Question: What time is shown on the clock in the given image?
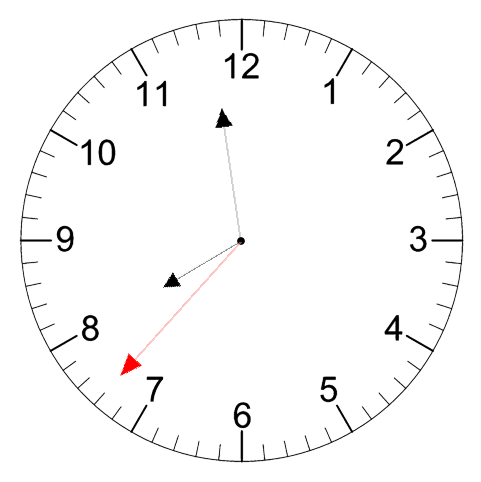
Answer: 07:58:37